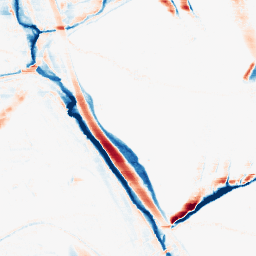
Category: morphological
Decomposition family: morphological_rect
Decomposition parameters: operation: average
width: 20
height: 5
Upsampling method: sinc_hamming
Upsampling parameters: scale: 2
kernel_size: 16
Upsampling scale: 2